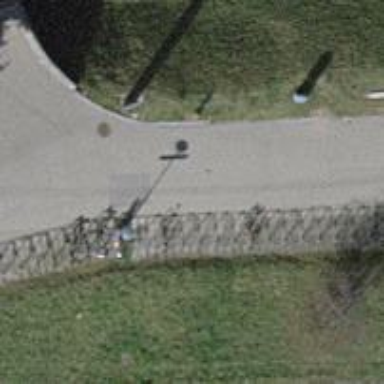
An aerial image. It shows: Asphalt path with cycleway and footway all surfaced with asphalt.